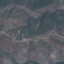
Land use / land cover: HerbaceousVegetation